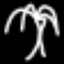
Label: palm tree